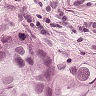
Metastatic tissue present: yes